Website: apple
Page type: review-order
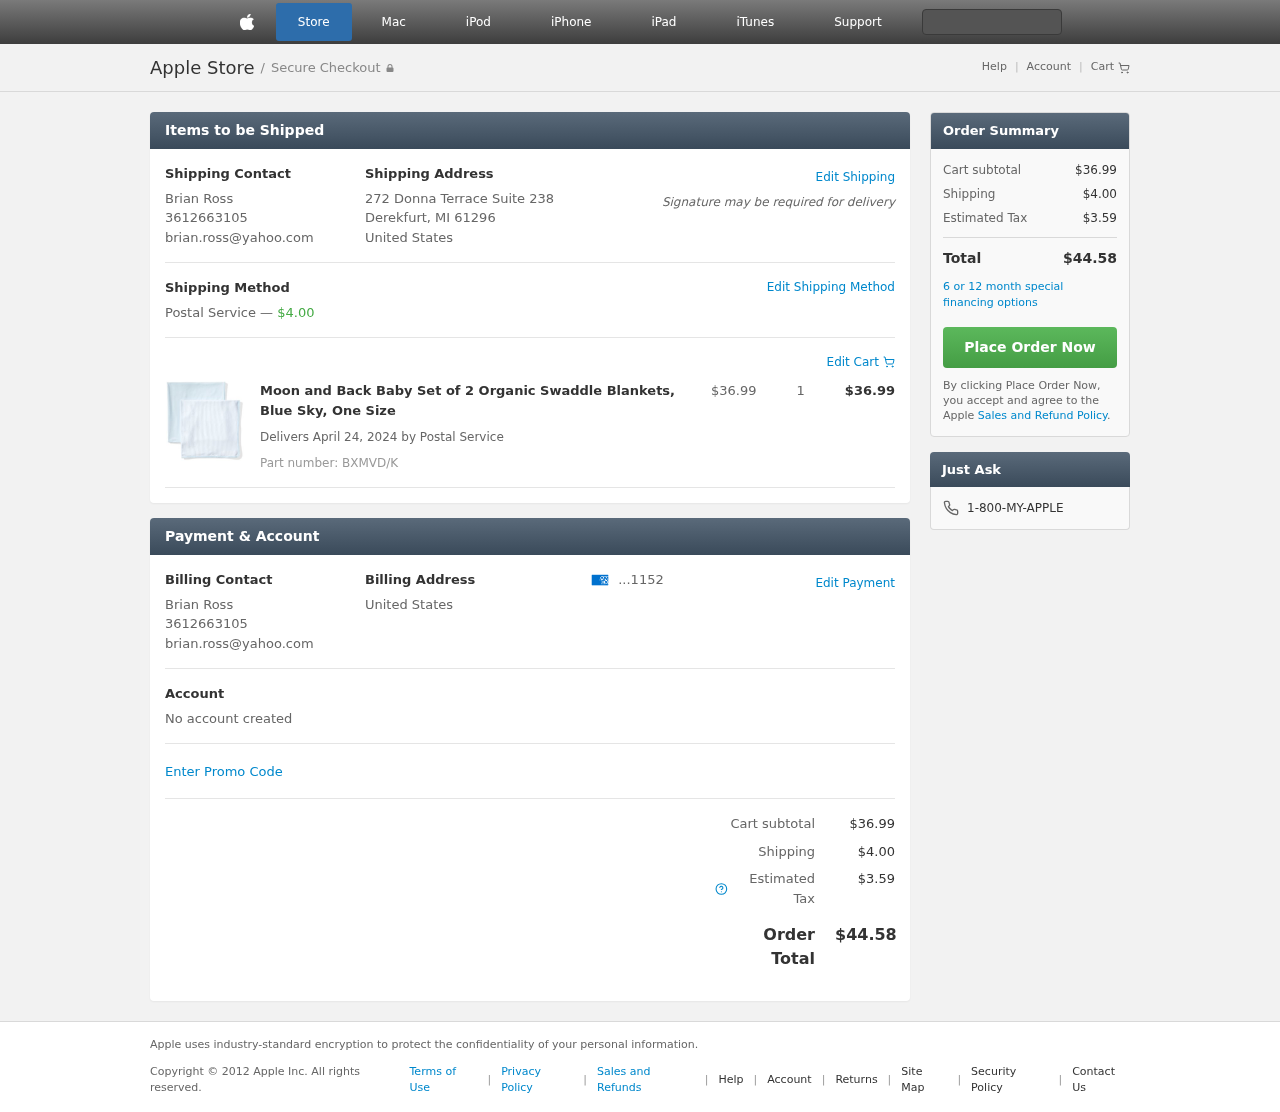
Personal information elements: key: PII_CARD_LAST4
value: ...1152
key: PII_CITY_STATE_ZIP
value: Derekfurt, MI 61296
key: PII_COUNTRY
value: United States
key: PII_EMAIL
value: brian.ross@yahoo.com
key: PII_EMAIL2
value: brian.ross@yahoo.com
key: PII_FULLNAME
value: Brian Ross
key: PII_FULLNAME2
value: Brian Ross
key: PII_PHONE
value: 3612663105
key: PII_PHONE2
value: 3612663105
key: PII_STREET
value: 272 Donna Terrace Suite 238
Product elements: key: PRODUCT1_NAME
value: Moon and Back Baby Set of 2 Organic Swaddle Blankets, Blue Sky, One Size
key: PRODUCT1_PRICE
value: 36.99
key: PRODUCT1_QUANTITY
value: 1
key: PRODUCT1_TOTAL
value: $36.99
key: PRODUCT_PART_NUMBER
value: BXMVD/K
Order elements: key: ORDER_SHIPPING_COST
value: $4.00
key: ORDER_DELIVERY_DATE
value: Delivers April 24, 2024 by Postal Service
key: ORDER_SUBTOTAL
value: $36.99
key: ORDER_TAX
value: $3.59
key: ORDER_TOTAL
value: $44.58